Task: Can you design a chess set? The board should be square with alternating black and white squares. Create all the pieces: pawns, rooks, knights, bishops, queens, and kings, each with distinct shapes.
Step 5047:
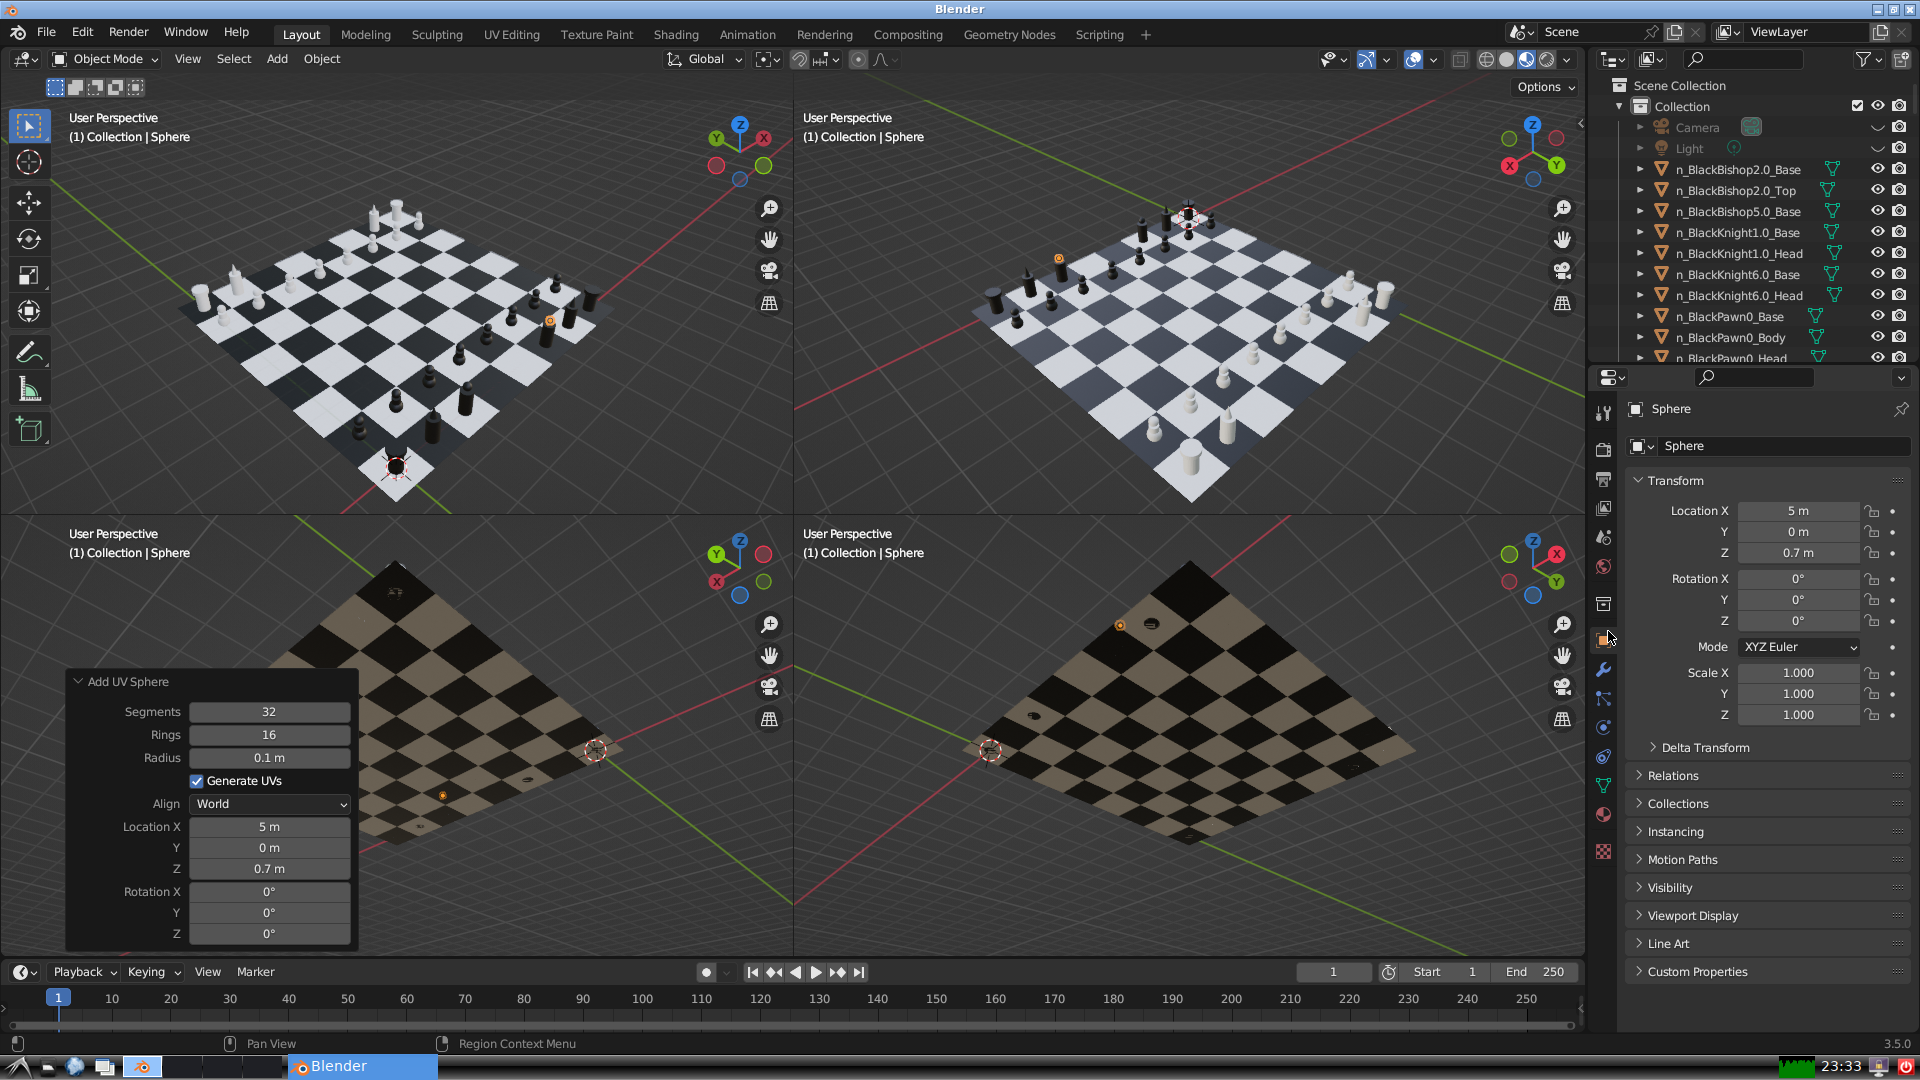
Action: {"mouse_move": [1732, 445]}